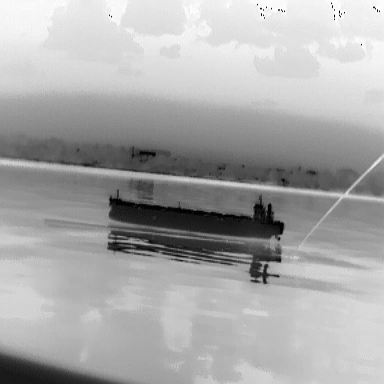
There is a liner in the infrared image.